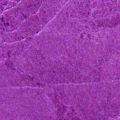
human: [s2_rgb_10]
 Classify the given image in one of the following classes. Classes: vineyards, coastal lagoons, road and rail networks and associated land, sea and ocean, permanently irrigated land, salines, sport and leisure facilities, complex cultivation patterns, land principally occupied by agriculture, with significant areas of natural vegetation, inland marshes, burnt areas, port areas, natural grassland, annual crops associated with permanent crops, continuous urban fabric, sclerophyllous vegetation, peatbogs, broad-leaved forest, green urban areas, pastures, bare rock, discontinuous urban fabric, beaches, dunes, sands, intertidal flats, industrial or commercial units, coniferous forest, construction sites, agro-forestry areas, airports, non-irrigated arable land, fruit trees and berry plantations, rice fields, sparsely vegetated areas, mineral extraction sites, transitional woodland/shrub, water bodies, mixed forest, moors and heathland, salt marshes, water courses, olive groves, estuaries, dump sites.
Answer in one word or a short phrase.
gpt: sea and ocean